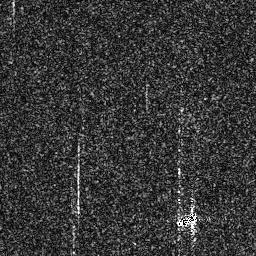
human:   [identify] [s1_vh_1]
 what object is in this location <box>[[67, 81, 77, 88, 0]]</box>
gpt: <ref>1 small ship at the bottom right</ref>